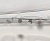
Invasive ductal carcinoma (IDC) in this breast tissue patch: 0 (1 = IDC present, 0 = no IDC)